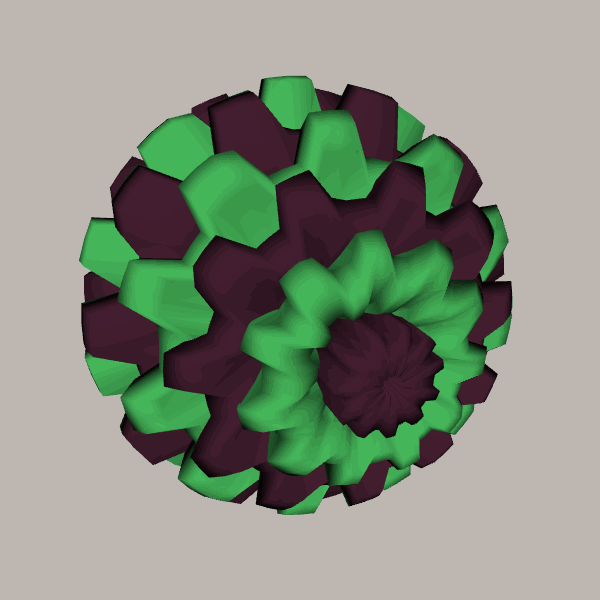
Background: light